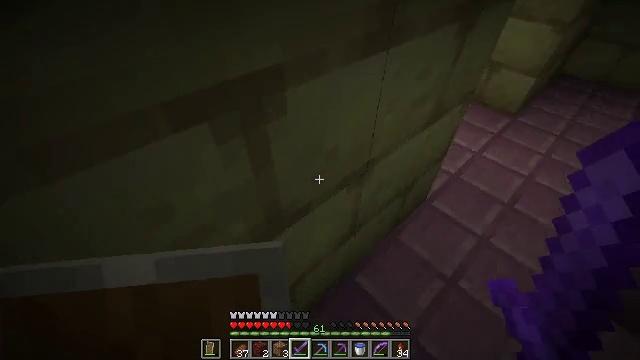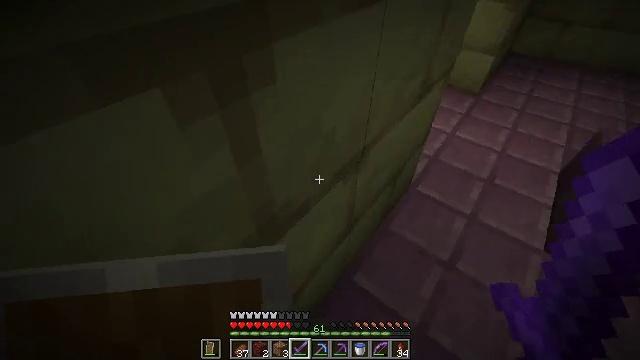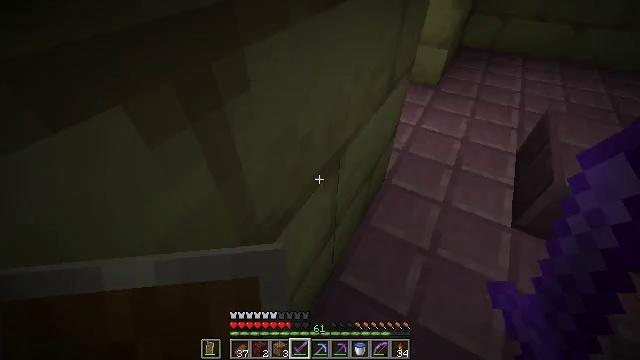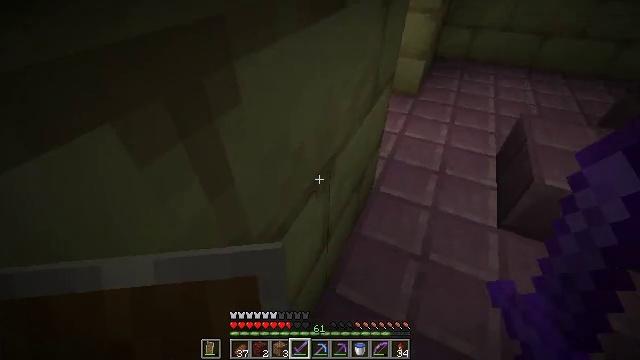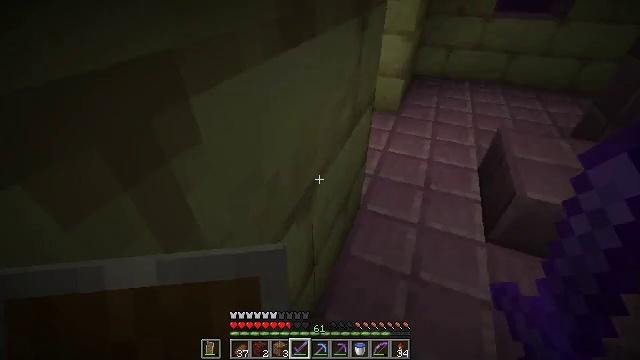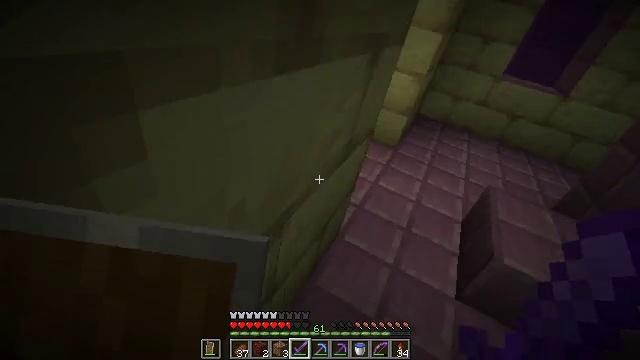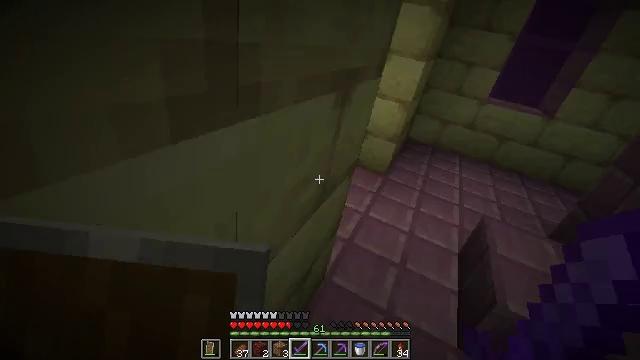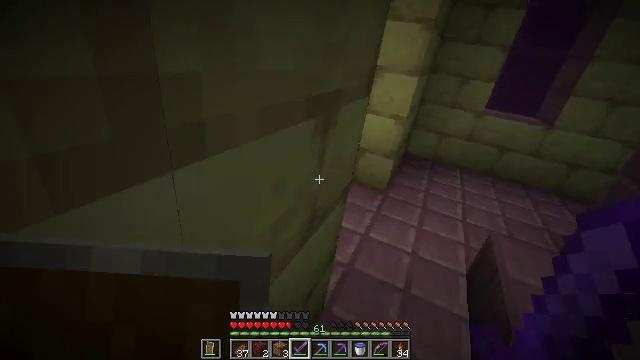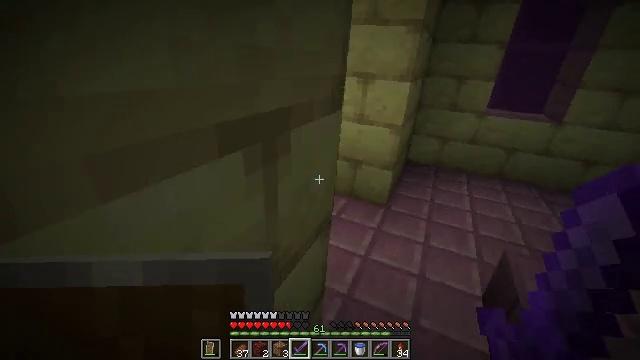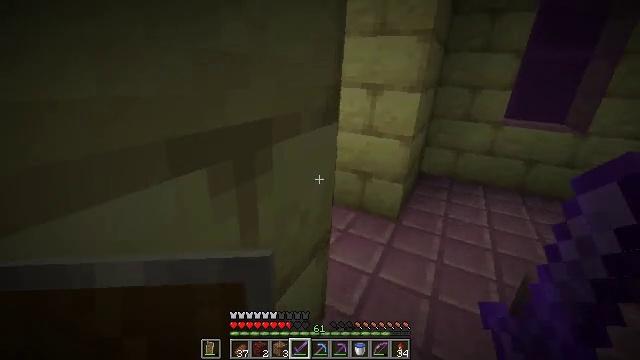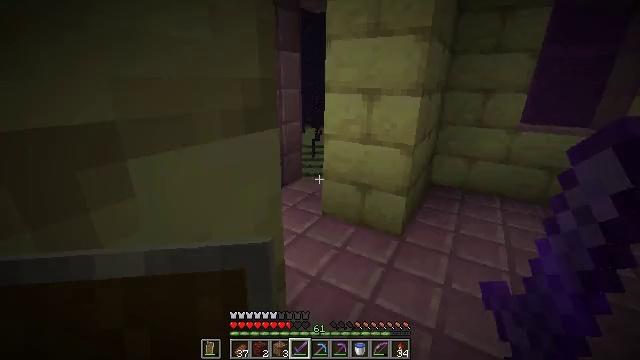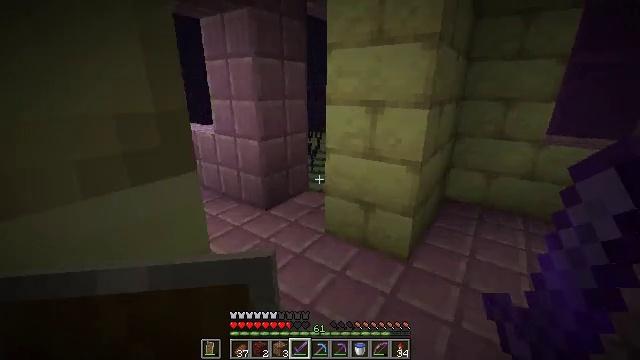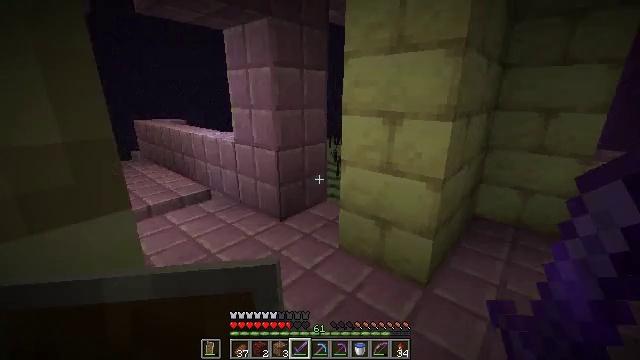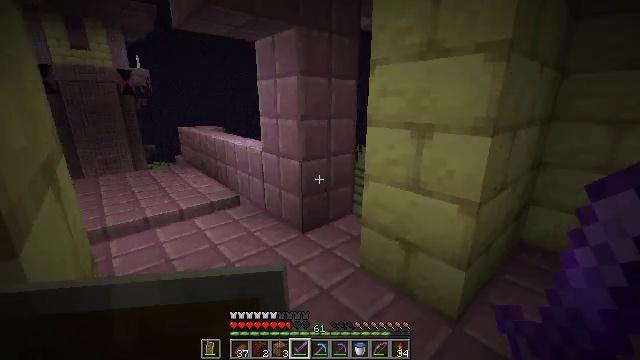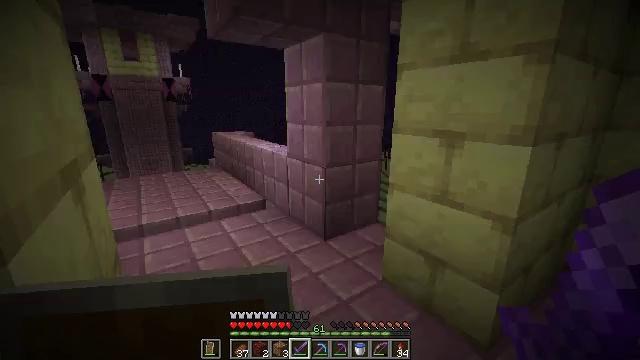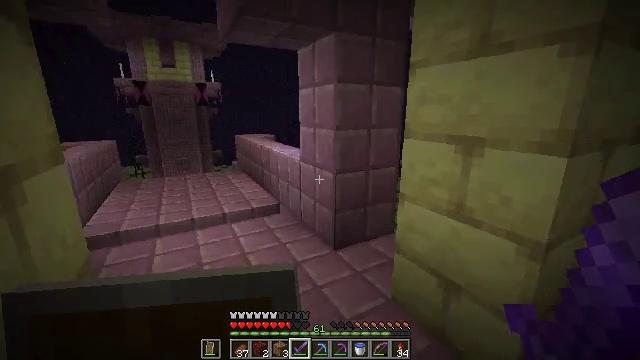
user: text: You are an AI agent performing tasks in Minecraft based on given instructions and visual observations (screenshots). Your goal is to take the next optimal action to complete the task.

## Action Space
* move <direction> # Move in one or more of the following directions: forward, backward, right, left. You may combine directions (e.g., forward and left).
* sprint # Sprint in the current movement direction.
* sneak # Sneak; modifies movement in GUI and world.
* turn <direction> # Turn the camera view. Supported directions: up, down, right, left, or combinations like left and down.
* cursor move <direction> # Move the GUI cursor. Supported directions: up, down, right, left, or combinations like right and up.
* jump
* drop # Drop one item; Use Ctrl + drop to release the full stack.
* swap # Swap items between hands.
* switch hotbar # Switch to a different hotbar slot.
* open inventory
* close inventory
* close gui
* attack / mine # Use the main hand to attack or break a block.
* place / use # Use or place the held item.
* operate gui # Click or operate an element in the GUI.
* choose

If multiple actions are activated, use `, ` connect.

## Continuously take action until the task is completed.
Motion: motion action
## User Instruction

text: Destroy the end rod to pick it up.
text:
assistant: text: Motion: turn right
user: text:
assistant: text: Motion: turn right
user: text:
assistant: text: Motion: turn right and up
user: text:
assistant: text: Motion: move forward, turn right and up
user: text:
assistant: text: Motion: move forward, turn right and up
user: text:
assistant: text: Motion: move forward, turn up
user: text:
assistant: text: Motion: move forward, turn left and up
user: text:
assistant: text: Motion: move forward and move right, turn left and up
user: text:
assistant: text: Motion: move forward and move right, turn left and up
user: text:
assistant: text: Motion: move forward and move right, turn left and up
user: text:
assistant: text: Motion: move forward and move right, turn left and up
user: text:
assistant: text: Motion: move forward and move right, turn left and up
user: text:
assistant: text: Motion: move forward and move right, turn left and up
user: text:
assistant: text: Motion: move forward and move right, turn left and up
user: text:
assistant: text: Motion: move forward and move right, turn left
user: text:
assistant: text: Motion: turn left
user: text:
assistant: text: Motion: turn left
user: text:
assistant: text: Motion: turn left
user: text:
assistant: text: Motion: turn left
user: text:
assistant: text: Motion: no_op
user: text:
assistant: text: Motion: no_op
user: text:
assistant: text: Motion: no_op
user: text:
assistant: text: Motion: turn left
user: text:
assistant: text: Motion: no_op
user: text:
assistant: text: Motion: no_op
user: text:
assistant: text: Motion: move forward
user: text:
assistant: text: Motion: move forward
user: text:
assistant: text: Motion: no_op
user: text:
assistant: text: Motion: no_op
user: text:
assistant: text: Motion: move forward